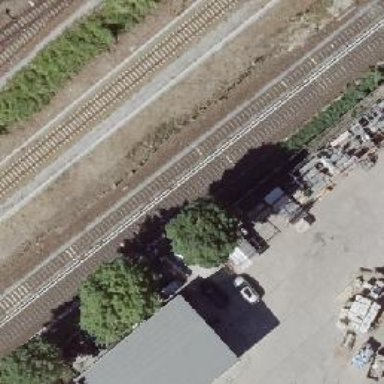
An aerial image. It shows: Railway signal.